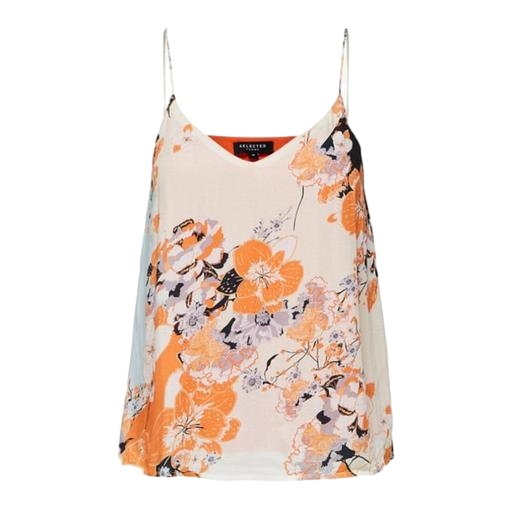
orange floral chain vest, pink citrus bloom print camisole, floral print tank, white background